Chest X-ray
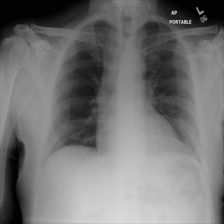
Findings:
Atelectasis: negative
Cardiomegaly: negative
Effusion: negative
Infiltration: negative
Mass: negative
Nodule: negative
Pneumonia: negative
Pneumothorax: negative
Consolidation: negative
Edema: negative
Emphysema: negative
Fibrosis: negative
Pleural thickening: negative
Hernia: negative